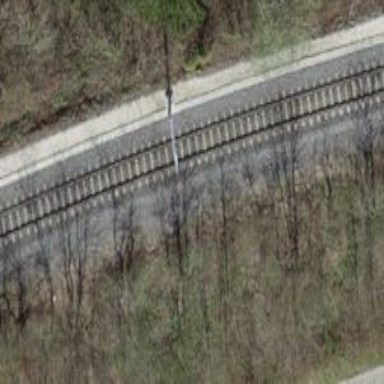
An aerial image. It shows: Narrow-gauge railway track electrified by contact line.